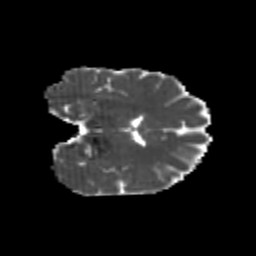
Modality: MD
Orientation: coronal
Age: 20
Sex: female
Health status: healthy
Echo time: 0.074 s